Question: I'm just getting started with Bootstrap. Below is a snapshot of my page.

My CSS is
'''
.snippet img{
width: 150px;
max-width: 100%;
height:auto;
}
@media(max-width: 767px) {
.snippet img{
width:100px;
float: right;
max-width: 100px;
height: auto;
margin-left: 10px;
margin-right: 10px;
}
}
'''
And here is my HTML:
'''
<h2>About the venue</h2>
<div class="media-body snippet" >
<a class="pull-right" href="venue.php">
<img src="images/venue.jpg" alt="illustration"></a>
<p>this is the paragraph ... </p>
</div>
'''
I want the image to be hanging like that on big screen. However, on small devices I would like to get the text to wrap around the image. How can I do that?
Any help would be appreciated!
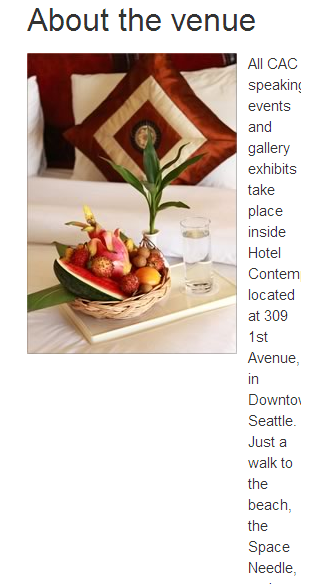
Answer: why you dont use this? its also smarter ;)
<URL>
include code from bootstrap doc
'''
<div class="row">
<div class="col-sm-6 col-md-4">
<div class="thumbnail">
<img data-src="holder.js/300x200" alt="...">
<div class="caption">
<h3>Thumbnail label</h3>
<p>...</p>
<p><a href="#" class="btn btn-primary" role="button">Button</a> <a href="#" class="btn btn-default" role="button">Button</a></p>
</div>
</div>
</div>
'''